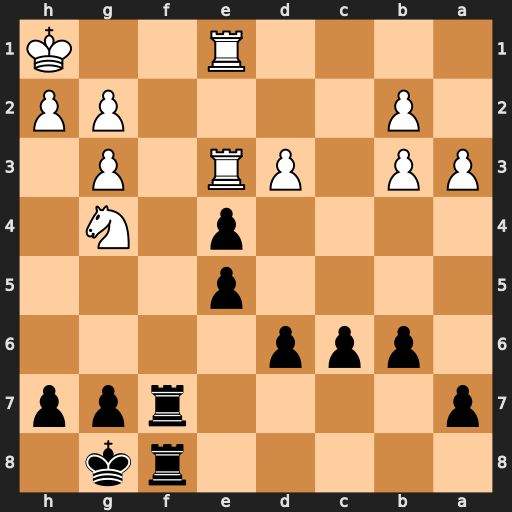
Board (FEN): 5rk1/p4rpp/1ppp4/4p3/4p1N1/PP1PR1P1/1P4PP/4R2K
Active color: b
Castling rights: -
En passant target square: -
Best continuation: Rf1+ Rxf1 Rxf1#